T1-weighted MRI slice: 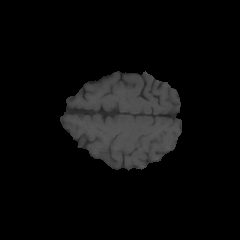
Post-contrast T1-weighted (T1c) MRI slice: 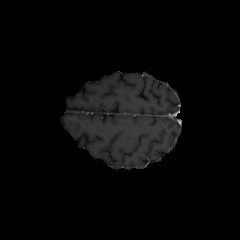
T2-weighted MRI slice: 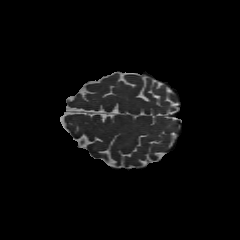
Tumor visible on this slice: no